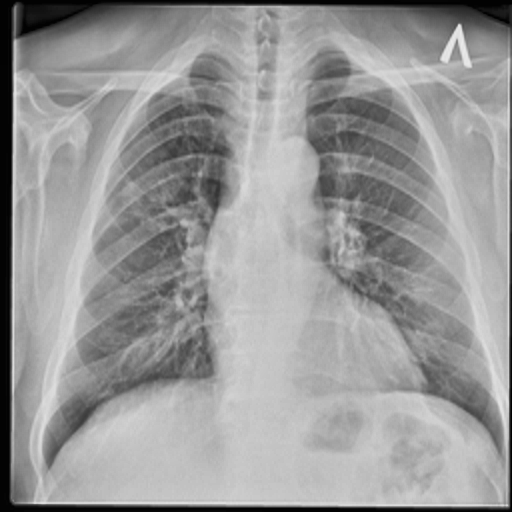
Finding: TUBERCULOSIS